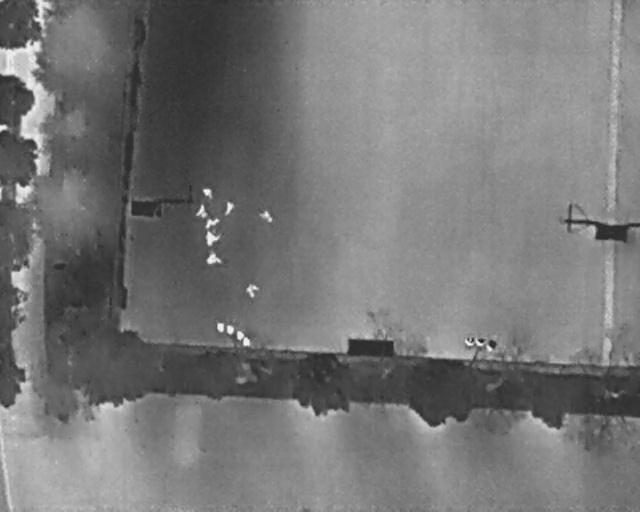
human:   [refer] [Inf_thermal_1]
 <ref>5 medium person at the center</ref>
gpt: <box>[[31, 36, 33, 38, 2], [30, 39, 32, 42, 2], [31, 41, 33, 45, 150], [32, 48, 34, 52, 2], [38, 55, 40, 58, 2]]</box>